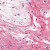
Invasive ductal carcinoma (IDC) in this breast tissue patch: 0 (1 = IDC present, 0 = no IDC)